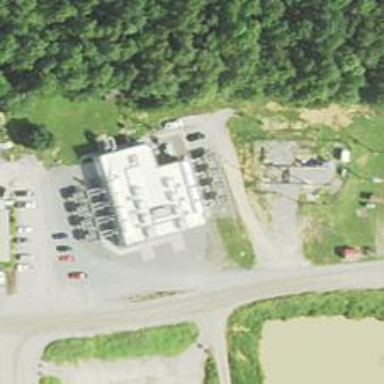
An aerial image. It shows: Generator is pictured.